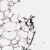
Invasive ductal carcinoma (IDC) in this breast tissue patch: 0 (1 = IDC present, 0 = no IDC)